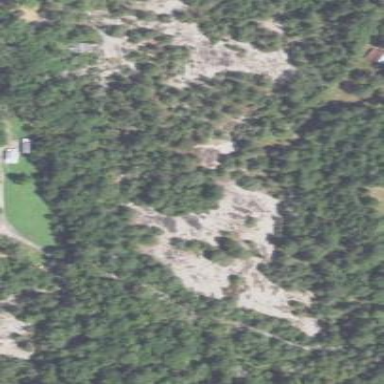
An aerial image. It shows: Natural scree.